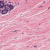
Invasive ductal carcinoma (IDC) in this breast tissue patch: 0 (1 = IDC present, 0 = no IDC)